Question:
I have one grid view which i want to add in footer of listview because i want this page should have full page scrolling functionality.
here is my code where i am setting my grid view with my grid view adapter but its showing blank in footer.i have two xml one is for header and other one is only for grid view.
GalleryGridViewAdapter
'''
public class GalleryMainActivityGridViewAdapter extends BaseAdapter {
/**
* Description:Declare the UI components.
*/
private Context mContextGridView;
private GallerySmartLazyLoader sl;
ArrayList<HashMap<String, String>> galleryArray;
/**
* This method is use to set object that will control the listview
*
* @param c
* @param resultArray
*
*/
public GalleryMainActivityGridViewAdapter(Context c, ArrayList<HashMap<String,String>>
resultArray) {
mContextGridView = c;
galleryArray = new ArrayList<HashMap<String, String>>();
galleryArray = resultArray;
sl = new GallerySmartLazyLoader(mContextGridView);
}
public int getCount() {
return galleryArray.size();
}
public Object getItem(int position) {
return null;
}
public long getItemId(int position) {
return 0;
}
/**
* Description:This method returns a bitmap related to drawable.
*
* @param bitmapUrl
* to set the background on detail page
*
*/
public Bitmap getBitmap(String bitmapUrl) {
URL url;
try {
System.out.println("bitmapUrl :" + " bitmapUrl : " + bitmapUrl);
url = new URL(bitmapUrl);
return BitmapFactory.decodeStream(url.openConnection().getInputStream());
} catch (Exception ex) {
ex.printStackTrace();
}
return null;
}
// create View for each item referenced by the Adapter
public View getView(int position, View convertView, ViewGroup parent) {
View MyView = convertView;
if (convertView == null) {
/* create a new view of our layout and inflate it in the row */
// Inflate the layout
LayoutInflater inflater = (LayoutInflater) mContextGridView.getSystemService(Context.LAYOUT_INFLATER_SERVICE);
MyView = inflater.inflate(R.layout.gallery_main_page_grid_item, null);
// Initialize the UI components
ImageView imgView_Grid_PlayVideo = (ImageView) MyView.findViewById(R.id.imgView_Grid_PlayVideo);
ImageView imgView_Grid_Thumbnail_Gallery = (ImageView) MyView.findViewById(R.id.imgView_Grid_Thumbnail_Gallery);
TextView txtView_Grid_Views_Gallery = (TextView) MyView.findViewById(R.id.txtView_Grid_Views_Gallery);
Typeface txtViewForViews = Typeface.createFromAsset(MyView.getContext().getAssets(), "fonts/arial.ttf");
txtView_Grid_Views_Gallery.setTypeface(txtViewForViews);
TextView txtView_Grid_Name_Gallery = (TextView) MyView.findViewById(R.id.txtView_Grid_Name_Gallery);
Typeface txtViewForName = Typeface.createFromAsset(MyView.getContext().getAssets(), "fonts/arial_bold.ttf");
txtView_Grid_Views_Gallery.setTypeface(txtViewForName);
ImageView imgView_GridItem_Gallery = (ImageView) MyView.findViewById(R.id.imgView_GridItem_Gallery);
// This will set the item coming from API
imgView_Grid_Thumbnail_Gallery.setImageBitmap(getBitmap(galleryArray.get(0).get("publicUrl") + "/11"));
txtView_Grid_Views_Gallery.setText(galleryArray.get(position).get("hits") + " views");
txtView_Grid_Name_Gallery.setText(galleryArray.get(position).get("user_name"));
imgView_GridItem_Gallery.setScaleType(ImageView.ScaleType.FIT_XY);
imgView_GridItem_Gallery.setPadding(0, 0, 0, 0);
String url = galleryArray.get(position).get("thumbUrl") + "/13";
imgView_GridItem_Gallery.setTag(url);
sl.DisplayImage(url, (Activity) mContextGridView, imgView_GridItem_Gallery);
if (galleryArray.get(position).get("filetype").toString().equals("1")) {
imgView_Grid_PlayVideo.setVisibility(View.GONE);
} else {
imgView_Grid_PlayVideo.setVisibility(View.VISIBLE);
}
}
return MyView;
}
}
'''
GallaryLoginMainActivity
'''
protected void onCreate(Bundle savedInstanceState) {
super.onCreate(savedInstanceState);
setContentView(R.layout.gallary_login_main_page_list);
data = new ArrayList<ArrayList<HashMap<String, String>>>();
lstGallaryMain = (ListView) findViewById(R.id.lstGallaryMain);
inflater = (LayoutInflater)this.getSystemService(Context.LAYOUT_INFLATER_SERVICE);
init(this, R.id.main, getIntent());
if (!Connection()) {
Context context = getApplicationContext();
CharSequence text = "Sorry you need an Internet connection! Please try again when the network is available.";
Toast toast = Toast.makeText(context, text, Toast.LENGTH_LONG);
toast.show();
finish();
} else {
/*
*
* This method is used to Show The loading dialog till the data
* loads for main page.
*/
new AsyncTask<Void, Void, Void>() {
protected void onPreExecute() {
loadingDialog = ProgressDialog.show(GallaryLoginMainActivity.this, getResources().getString(R.string.app_name), "Loading...");
}
@Override
protected Void doInBackground(Void... params) {
loadDataFromServer();
return null;
};
protected void onPostExecute(Void result) {
View footerView = inflater.inflate(R.layout.test_media, null);
GalleryMainActivityGridViewAdapter galleryMainActivityGridViewAdapter = new GalleryMainActivityGridViewAdapter(GallaryLoginMainActivity.this,userDataActivity);
GridView gridView = (GridView)footerView.findViewById(R.id.gridview_Gallery);
gridView.setAdapter(galleryMainActivityGridViewAdapter);
lstGallaryMain.addFooterView(gridView);
((GalleryMainActivityGridViewAdapter)(galleryMainActivityGridViewAdapter)).notifyDataSetChanged();
lstGallaryMain.setAdapter(new GalleryCustomAdapterForMainPage<T>(GallaryLoginMainActivity.this, data));
((BaseAdapter)(lstGallaryMain.getAdapter())).notifyDataSetChanged();
lstGallaryMain.addFooterView(gridView);
GallaryLoginMainActivity.this.onContentChanged();
if (loadingDialog != null && loadingDialog.isShowing()) {
loadingDialog.dismiss();
}
};
}.execute();
}
}
'''
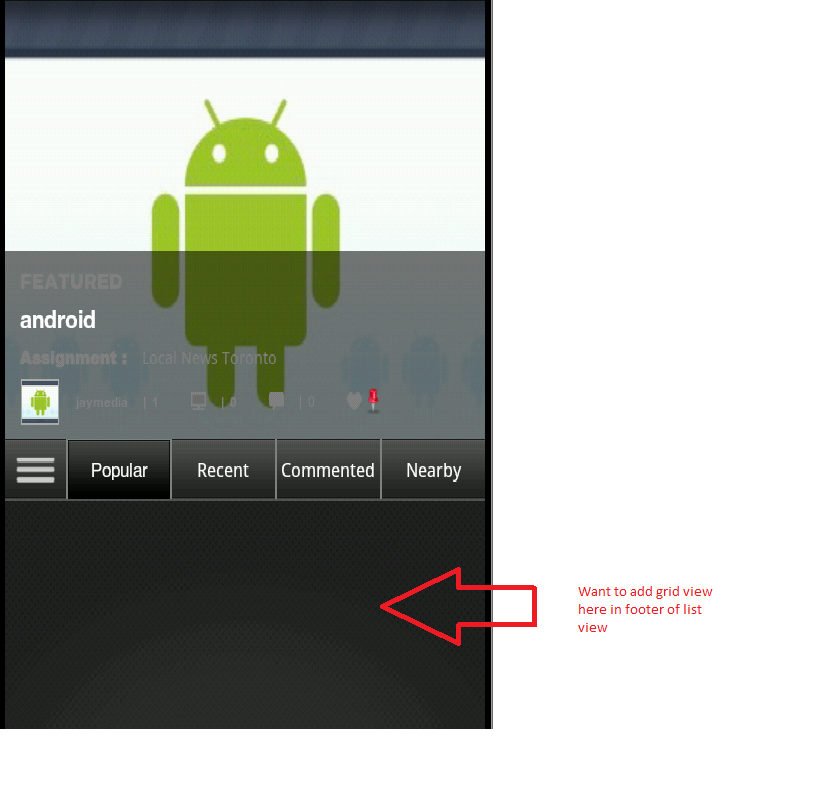
Answer: finally i got answer of my own question i have created new adapter with use of android query library and implemented new grid view adapter to my screen and found great result with more smoothness in scroll view...
here is my code
'''
public class GalleryMainActivityGridViewAdapter extends BaseAdapter {
AQuery listAQ;
Context mContext;
int layoutResourceId;
ArrayList<HashMap<String, String>> dataArray;
public GalleryMainActivityGridViewAdapter(Context context, ArrayList<HashMap<String, String>> resultArray) {
this.mContext = context;
// this.layoutResourceId = layoutId;
this.dataArray = resultArray;
listAQ = new AQuery(mContext);
// aa = new ArrayAdapter<Photo>(mContext, layoutResourceId);
}
public int getCount() {
return dataArray.size();
}
public Object getItem(int position) {
return position;
}
public long getItemId(int position) {
return 0;
}
@SuppressWarnings("deprecation")
public View getView(int position, View convertView, ViewGroup parent) {
if (convertView == null) {
convertView = ((LayoutInflater) mContext.getSystemService(Context.LAYOUT_INFLATER_SERVICE)).inflate(R.layout.gallery_main_page_grid_item, parent, false);
}
Holder holder = new Holder();
AQuery aq = listAQ.recycle(convertView);
holder.imgView_Grid_Thumbnail_Gallery = (ImageView) convertView.findViewById(R.id.imgView_Grid_Thumbnail_Gallery);
if (holder.imgView_Grid_Thumbnail_Gallery != null) {
aq.id(holder.imgView_Grid_Thumbnail_Gallery.getId()).image(dataArray.get(position).get("thumbUrl") + "/11");
}
holder.txtView_Grid_Name_Gallery = (TextView) convertView.findViewById(R.id.txtView_Grid_Name_Gallery);
if (holder.txtView_Grid_Name_Gallery != null) {
aq.id(holder.txtView_Grid_Name_Gallery.getId()).text(dataArray.get(position).get("user_name"));
Typeface txtViewForName = Typeface.createFromAsset(convertView.getContext().getAssets(), "fonts/arial_bold.ttf");
holder.txtView_Grid_Name_Gallery.setTypeface(txtViewForName);
}
holder.imgView_GridItem_Gallery = (ImageView) convertView.findViewById(R.id.imgView_GridItem_Gallery);
if (holder.imgView_GridItem_Gallery != null) {
Bitmap cachedImage = aq.getCachedImage(R.drawable.loading);
String publicUrl = dataArray.get(position).get("publicUrl") + "/13";
if (aq.shouldDelay(convertView, parent, publicUrl, 0)) {
aq.id(holder.imgView_GridItem_Gallery.getId()).image(cachedImage, 0.75f);
} else {
aq.id(holder.imgView_GridItem_Gallery.getId()).image(publicUrl, true, true, 0, 0, cachedImage, 0, 0.75f);
}
}
// if (holder.txtView_Grid_Views_Gallery != null) {
//
// }
holder.imgView_Grid_PlayVideo = (ImageView) convertView.findViewById(R.id.imgView_Grid_PlayVideo);
if (holder.imgView_Grid_PlayVideo != null) {
if (dataArray.get(position).get("filetype").toString().equals("1")) {
holder.imgView_Grid_PlayVideo.setVisibility(View.GONE);
} else {
holder.imgView_Grid_PlayVideo.setVisibility(View.VISIBLE);
}
}
return convertView;
}
class Holder {
ImageView imgView_Grid_PlayVideo;
ImageView imgView_Grid_Thumbnail_Gallery;
TextView txtView_Grid_Views_Gallery;
TextView txtView_Grid_Name_Gallery;
ImageView imgView_GridItem_Gallery;
}
}
'''